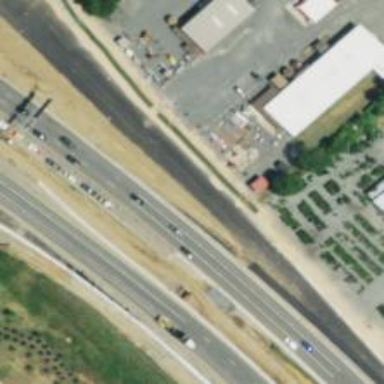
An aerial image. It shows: Asphalt motorway marked as expressway.